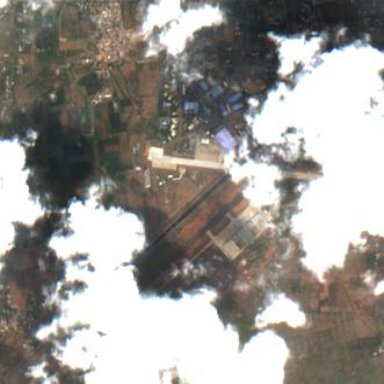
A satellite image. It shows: Military airfield located within aerodrome.